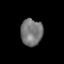
Tissue: lung
Cell type: Fibroblasts
Senescence score: 0.5725
Nuclear area (px): 579
Mean DAPI intensity: 117.978